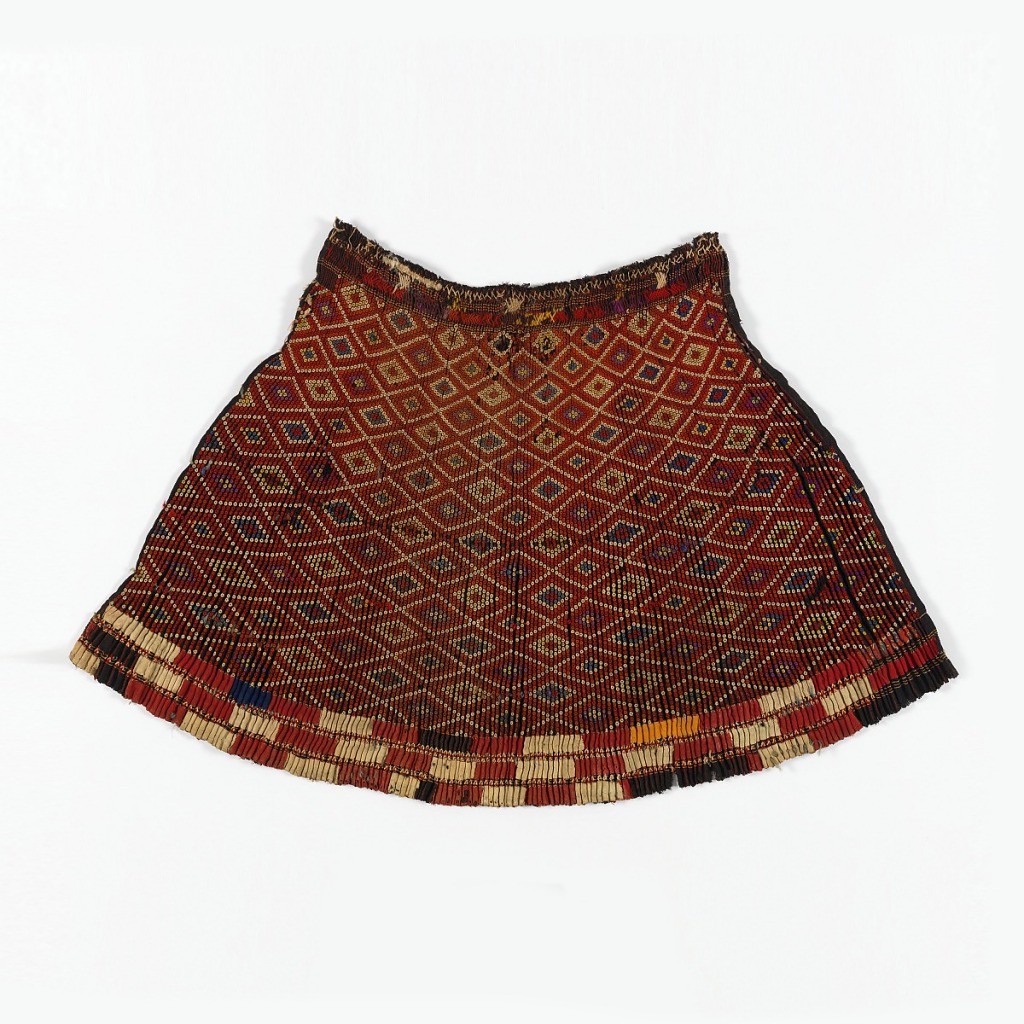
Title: Skirt
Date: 19th century
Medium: linen, wool, cotton Technique: embroidered on weave
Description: Black linen plain cloth with horizontal stripes of red. The material is closely pleated and the pleats held in place by threads; on the top of each pleat is a pattern of tiny flowers embroidered in colored wools, arranged to form a lozenge design. At the bottom of the skirt are bands of red, white and blue cotton cloth; at the top, herringbone stitches in colored wools.